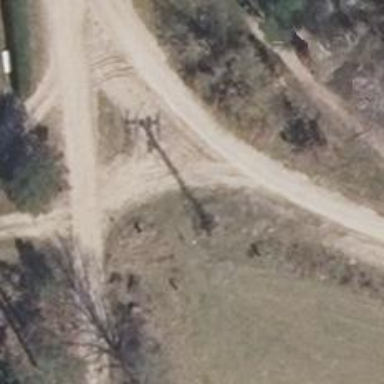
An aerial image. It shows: Power pole.